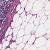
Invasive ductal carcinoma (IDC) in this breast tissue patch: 1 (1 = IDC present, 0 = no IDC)